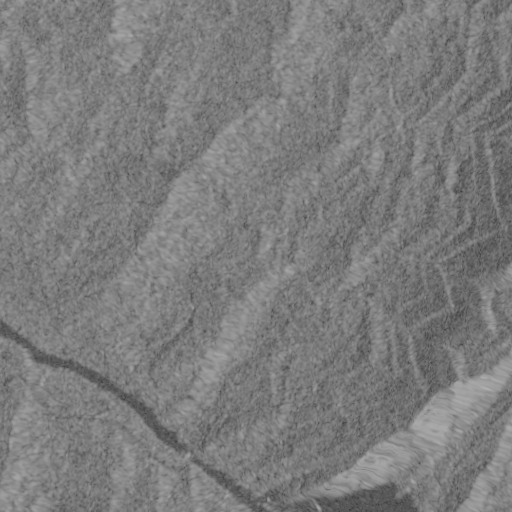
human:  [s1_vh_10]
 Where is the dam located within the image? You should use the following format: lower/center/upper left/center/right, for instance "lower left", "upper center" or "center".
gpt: The dam is located in the lower center of the image.
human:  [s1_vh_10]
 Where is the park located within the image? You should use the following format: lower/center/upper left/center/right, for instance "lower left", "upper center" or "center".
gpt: The park is located in the lower left of the image.
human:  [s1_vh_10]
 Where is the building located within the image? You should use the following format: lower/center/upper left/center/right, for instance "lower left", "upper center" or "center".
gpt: There is no building in the image.

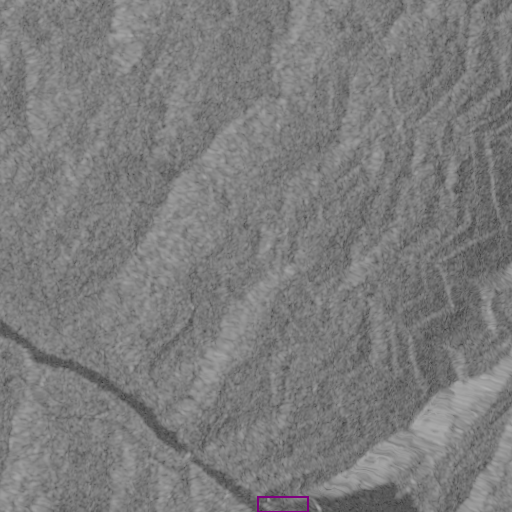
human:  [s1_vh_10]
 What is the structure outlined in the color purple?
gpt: The structure outlined in purple is a dam.
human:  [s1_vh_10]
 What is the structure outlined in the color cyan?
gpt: There is no cyan outline.